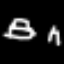
Label: chair